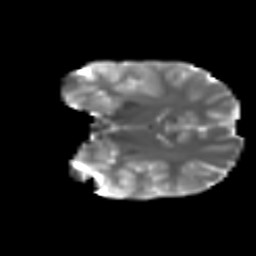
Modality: T2w
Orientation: coronal
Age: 10
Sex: male
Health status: ill
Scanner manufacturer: ge
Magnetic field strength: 3 T
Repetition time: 6.752 s
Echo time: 0.079 s